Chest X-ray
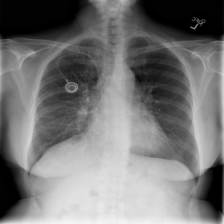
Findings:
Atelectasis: negative
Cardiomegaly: negative
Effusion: negative
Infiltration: negative
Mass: negative
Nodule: negative
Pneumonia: negative
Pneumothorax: negative
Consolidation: negative
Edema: positive
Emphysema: negative
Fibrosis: positive
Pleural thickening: negative
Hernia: negative